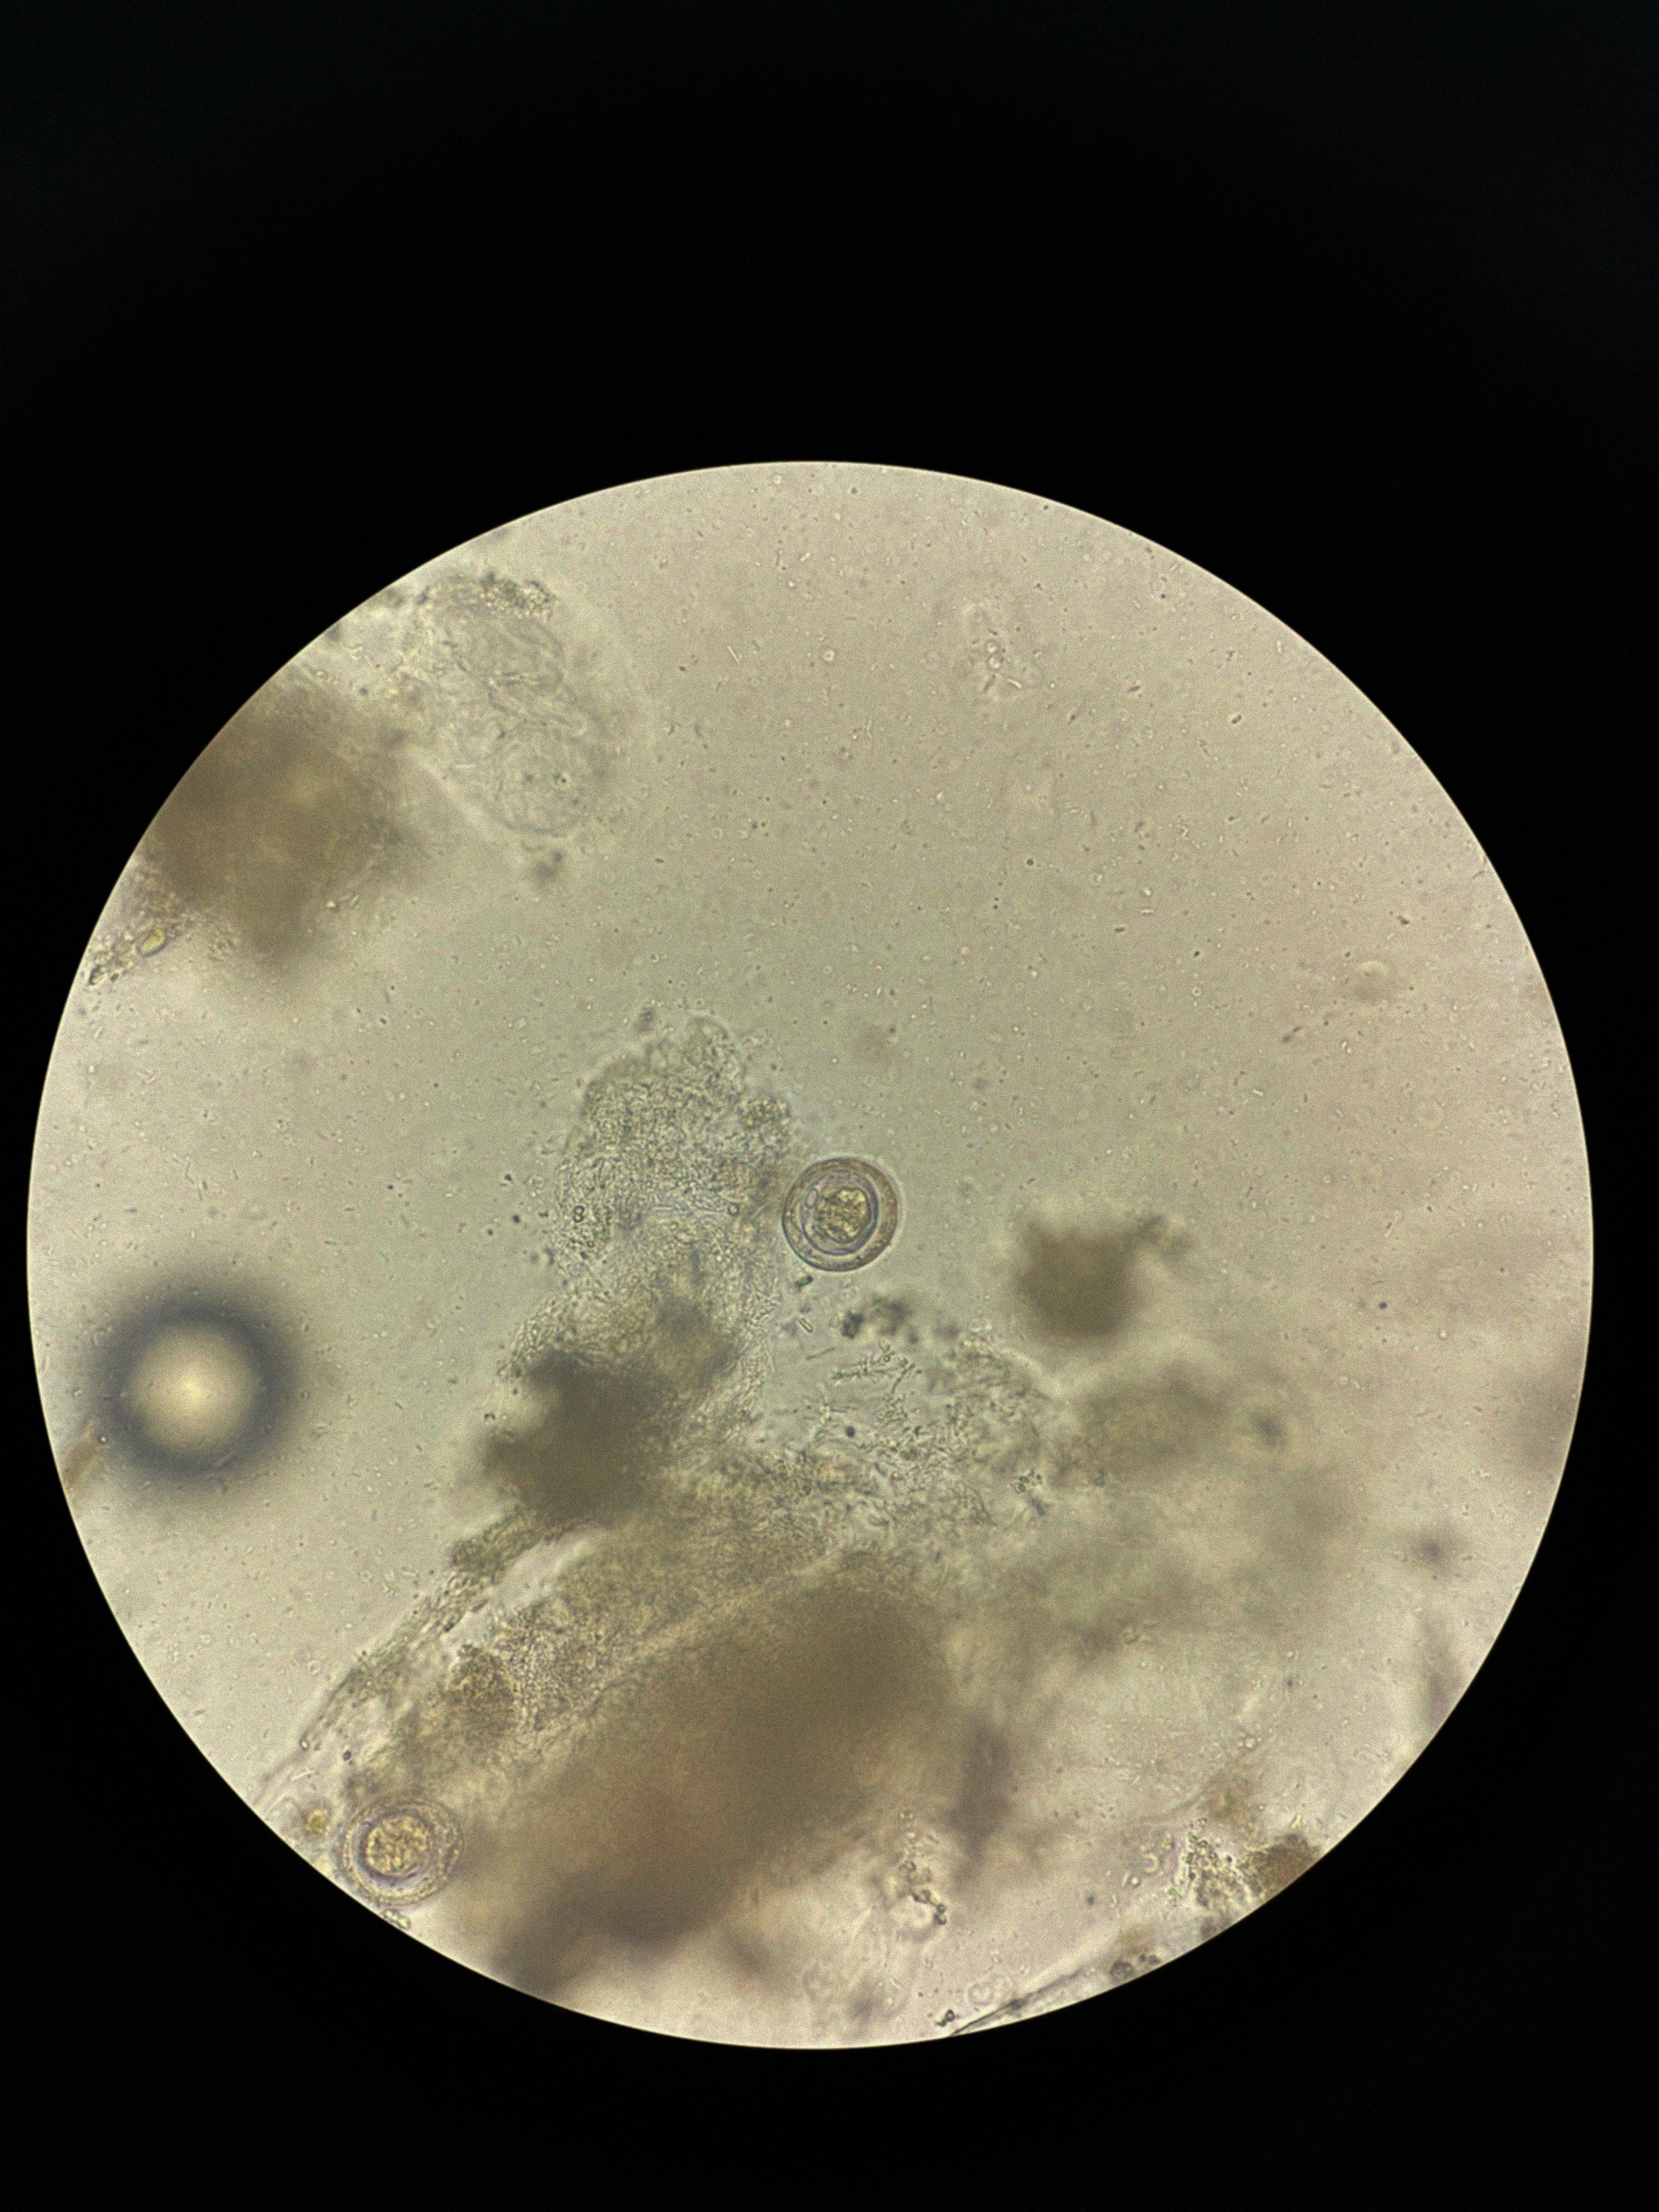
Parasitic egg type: Hymenolepis nana